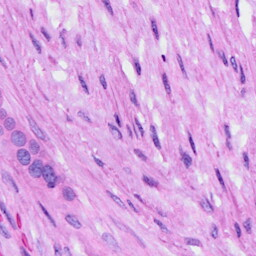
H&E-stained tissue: Ovarian